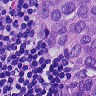
Metastatic tissue present: yes